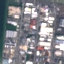
Land use / land cover: Industrial